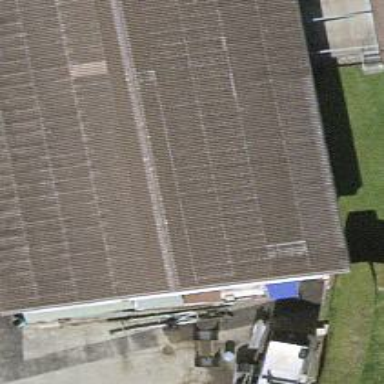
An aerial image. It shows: The building has gabled roof with gray color.